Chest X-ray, AP view. Patient: 65 years old, sex M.
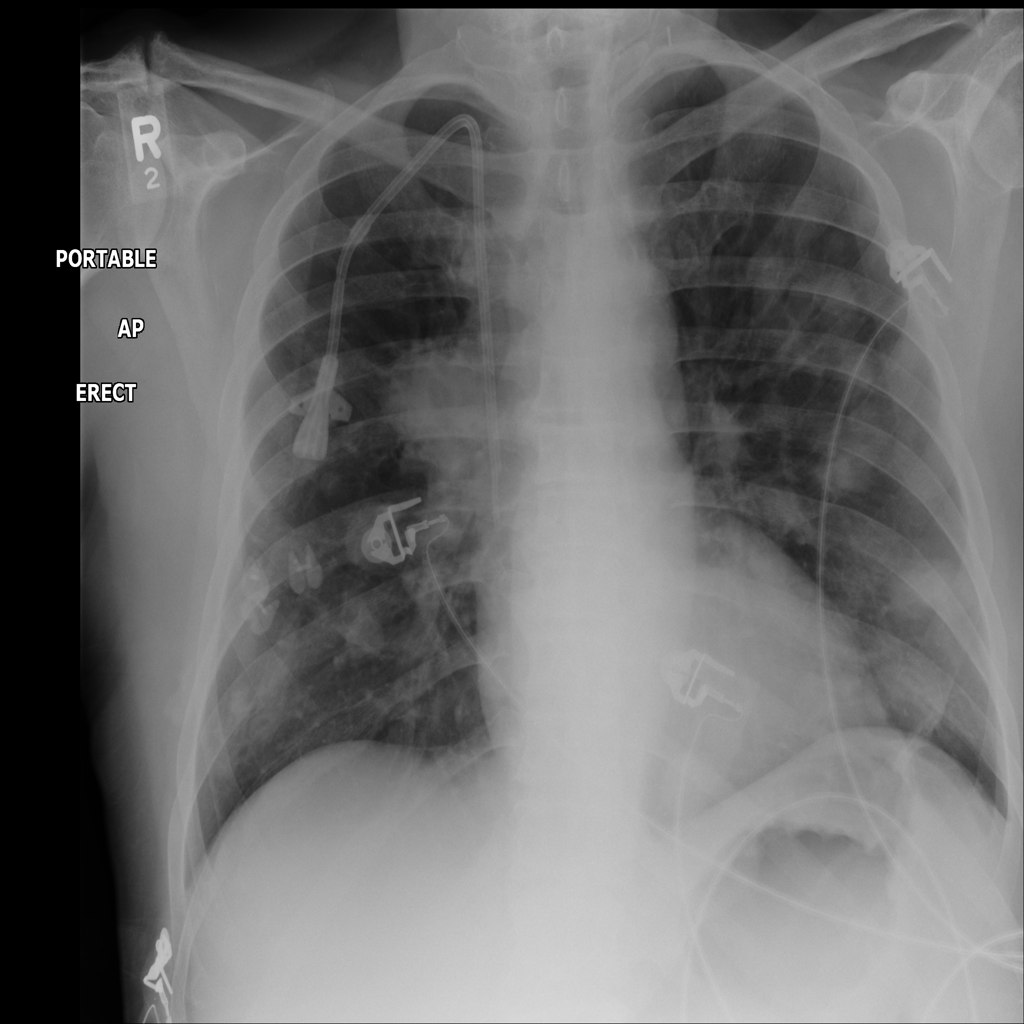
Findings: No Finding